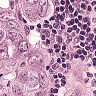
Metastatic tissue present: yes